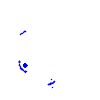
Particle: electron